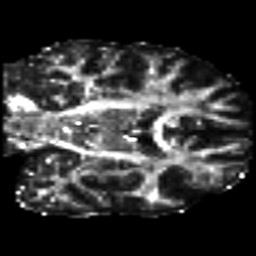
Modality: FA
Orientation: coronal
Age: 24
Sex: male
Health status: healthy
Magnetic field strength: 3 T
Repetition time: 8.4 s
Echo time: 0.0926 s